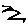
Label: zigzag